Question: I have seen many tutorials on this topic but I'm unable to determine an issue with the incomplete nature of most (>90%) of all messages I receive from my GT-U7, which is based on ublox NEO-7 (although confusingly the description of the item in the Amazon shop says NEO-6, however reviews and also the u-center state, it's a NEO-7):

Here is the code:
'''
#include <SoftwareSerial.h>
#include <TinyGPS.h>
float lat = 0.0,lon = 0.0; // create variable for latitude and longitude object
SoftwareSerial gpsSerial(10,11); //rx,tx
TinyGPS gps; // create gps object
void setup(){
Serial.begin(9600); // connect serial
gpsSerial.begin(9600); // connect gps sensor
}
void loop(){
if (!gpsSerial.available()) Serial.println("GPS device not available");
while(gpsSerial.available()){ // check for gps data
char d = gpsSerial.read();
Serial.print(d);
if(gps.encode(d))// encode gps data
{
Serial.println("Encoding data successful");
gps.f_get_position(&lat,&lon); // get latitude and longitude
// display position
Serial.println("----------------------------------");
Serial.println("Position: ");
Serial.print(" lat : ");
Serial.println(lat,6);
Serial.print(" long : ");
Serial.println(lon,6);
}
}
Serial.println();
/*
String latitude = String(lat,6);
String longitude = String(lon,6);
Serial.println(latitude+";"+longitude);
*/
delay(1000);
}
'''
works without any issues with the device, which I connect to my notebook via USB cable. However (of course USB cable detached!) when it comes to the serial communication things don't look so bright.
Initially I thought that the module is not working at all. However the blinking LED (once every second) indicated a fixed position. And the fact that u-center was able to extract all the data (satellites, speed, longitude and latitude, UTC time etc.) told me otherwise.
I in the code above I commented out the whole loop and added that :
'''
if (!gpsSerial.available()) Serial.println("GPS device not available");
'''
For my surprise in the serial monitor I got this message only once at the beginning and after that I got the last commented out output ('lon' and 'lat' both equal '0.0'). Next step was to read the data without encoding it.
What I noticed was that most of the messages have something like ',,,,' or incomplete ending. Some lines in the output were incomplete parts of a previous line. I pasted a couple of messages in an online decoder and got error telling me that the formatting is wrong (I'm new to this, so looking at it didn't tell me anything about its correctness).
Basically the
'''
if(gps.encode(d))
{
...
}
'''
is where the execution fails almost all the time. Every once in a while I would get a correct message here and there (for example '$GPGLL') but overall right now it's more of a lucky hit than actual reliable data retrieval.
I've read that the baudrate is important but from what I've found so far 9600 should be used.
Any idea what's going on here? Should I try a different baudrate for 'Serial.begin(...)'? I did try playing with that value and cranking it up produces garbage data that cannot be read at all. So at least I am sure that the baudrate affects the completeness and structural integrity of my data stream.
Note that this happens on both a "proper" Arduino Uno and an Arduino Nano that I've soldered the pin headers onto by myself.
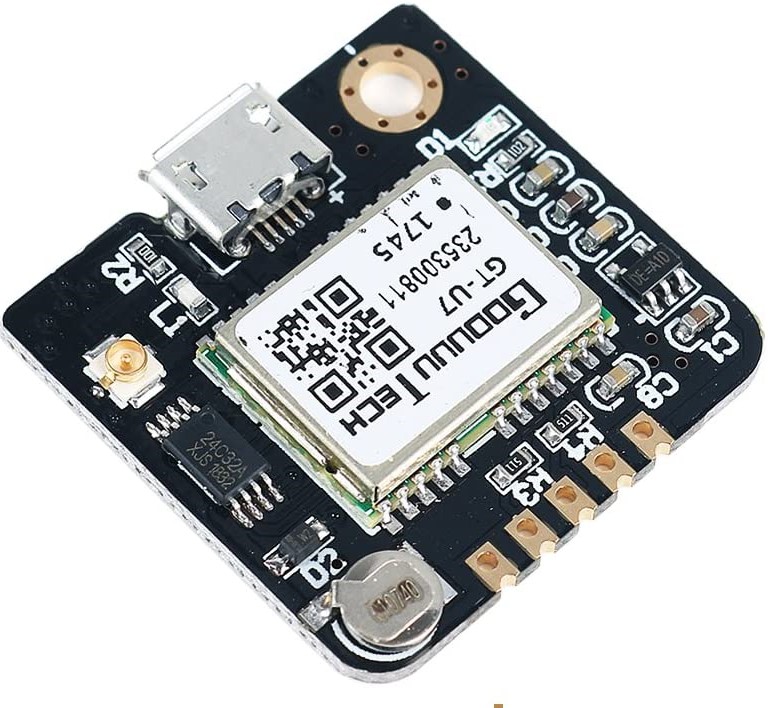
Answer: The incomplete nature of the data is actually normal. At least at the beginning or whenever the module looses the GPS location fix and attempts to acquire a new one.
Right now I use the code below:
'''
#include <SoftwareSerial.h>
#include <Wire.h>
#include <TinyGPS.h>
/* This sample code demonstrates the normal use of a TinyGPS object.
It requires the use of SoftwareSerial, and assumes that you have a
4800-baud serial GPS device hooked up on pins 4(rx) and 3(tx).
*/
TinyGPS gps;
SoftwareSerial ss(8, 9);
void setup()
{
Wire.begin(0x11); // I2C address. Leave empty to join bus as master
Serial.begin(9600); //115200
ss.begin(9600); //4800
Serial.print("Simple TinyGPS library v. "); Serial.println(TinyGPS::library_version());
Serial.println("by Mikal Hart");
Serial.println();
}
void loop()
{
bool newData = false;
unsigned long chars;
unsigned short sentences, failed;
// For one second we parse GPS data and report some key values
for (unsigned long start = millis(); millis() - start < 1000;)
{
while (ss.available())
{
char c = ss.read();
// Serial.write(c); // uncomment this line if you want to see the GPS data flowing
if (gps.encode(c)) // Did a new valid sentence come in?
newData = true;
}
}
if (newData)
{
float flat, flon;
unsigned long age;
gps.f_get_position(&flat, &flon, &age);
Serial.print("LAT=");
Serial.print(flat == TinyGPS::GPS_INVALID_F_ANGLE ? 0.0 : flat, 6);
Serial.print(" LON=");
Serial.print(flon == TinyGPS::GPS_INVALID_F_ANGLE ? 0.0 : flon, 6);
Serial.print(" SAT=");
Serial.print(gps.satellites() == TinyGPS::GPS_INVALID_SATELLITES ? 0 : gps.satellites());
Serial.print(" PREC=");
Serial.print(gps.hdop() == TinyGPS::GPS_INVALID_HDOP ? 0 : gps.hdop());
Serial.print(" SPD=");
float fspd = gps.f_speed_kmph();
Serial.print("km/h");
Serial.print(fspd == TinyGPS::GPS_INVALID_F_SPEED ? 0 : fspd);
unsigned long date, _time;
gps.get_datetime(&date, &_time, &age);
Serial.print(" DATE=");
Serial.print(date);
Serial.print(" TIME=");
Serial.print(_time);
}
gps.stats(&chars, &sentences, &failed);
Serial.print(" CHARS=");
Serial.print(chars);
Serial.print(" SENTENCES=");
Serial.print(sentences);
Serial.print(" CSUM ERR=");
Serial.println(failed);
if (chars == 0)
Serial.println("** No characters received from GPS: check wiring **");
}
'''
This is one of the examples, shipped with the TinyGPS library.
I turned on the NMEA message log in u-center and noticed the exact same issue. This basically gave me a hint that the issue is not in the module itself but rather the poor signal reception I have here plus the fact I need to wait longer until I get a fix. The thing is I actually need to open my window and put my setup on the frame. Otherwise I get very little to no reception. This also includes phone services. :D